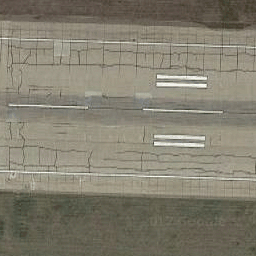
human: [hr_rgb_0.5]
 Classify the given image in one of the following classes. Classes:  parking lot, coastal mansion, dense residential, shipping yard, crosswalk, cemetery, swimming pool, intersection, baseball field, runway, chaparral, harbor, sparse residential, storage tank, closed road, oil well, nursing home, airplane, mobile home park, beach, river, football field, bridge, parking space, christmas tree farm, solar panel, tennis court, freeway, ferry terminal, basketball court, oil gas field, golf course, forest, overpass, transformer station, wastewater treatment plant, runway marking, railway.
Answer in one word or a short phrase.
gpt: runway